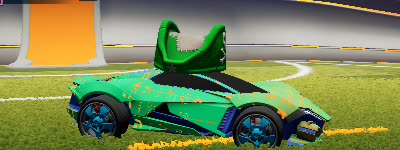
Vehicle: werewolf